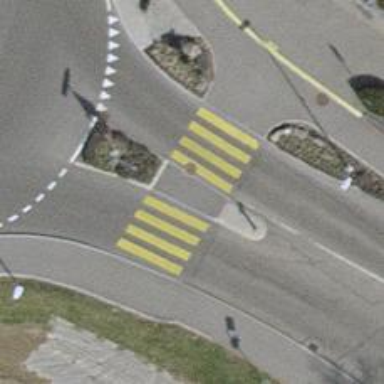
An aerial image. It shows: Uncontrolled footway crossing with median island.